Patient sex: M
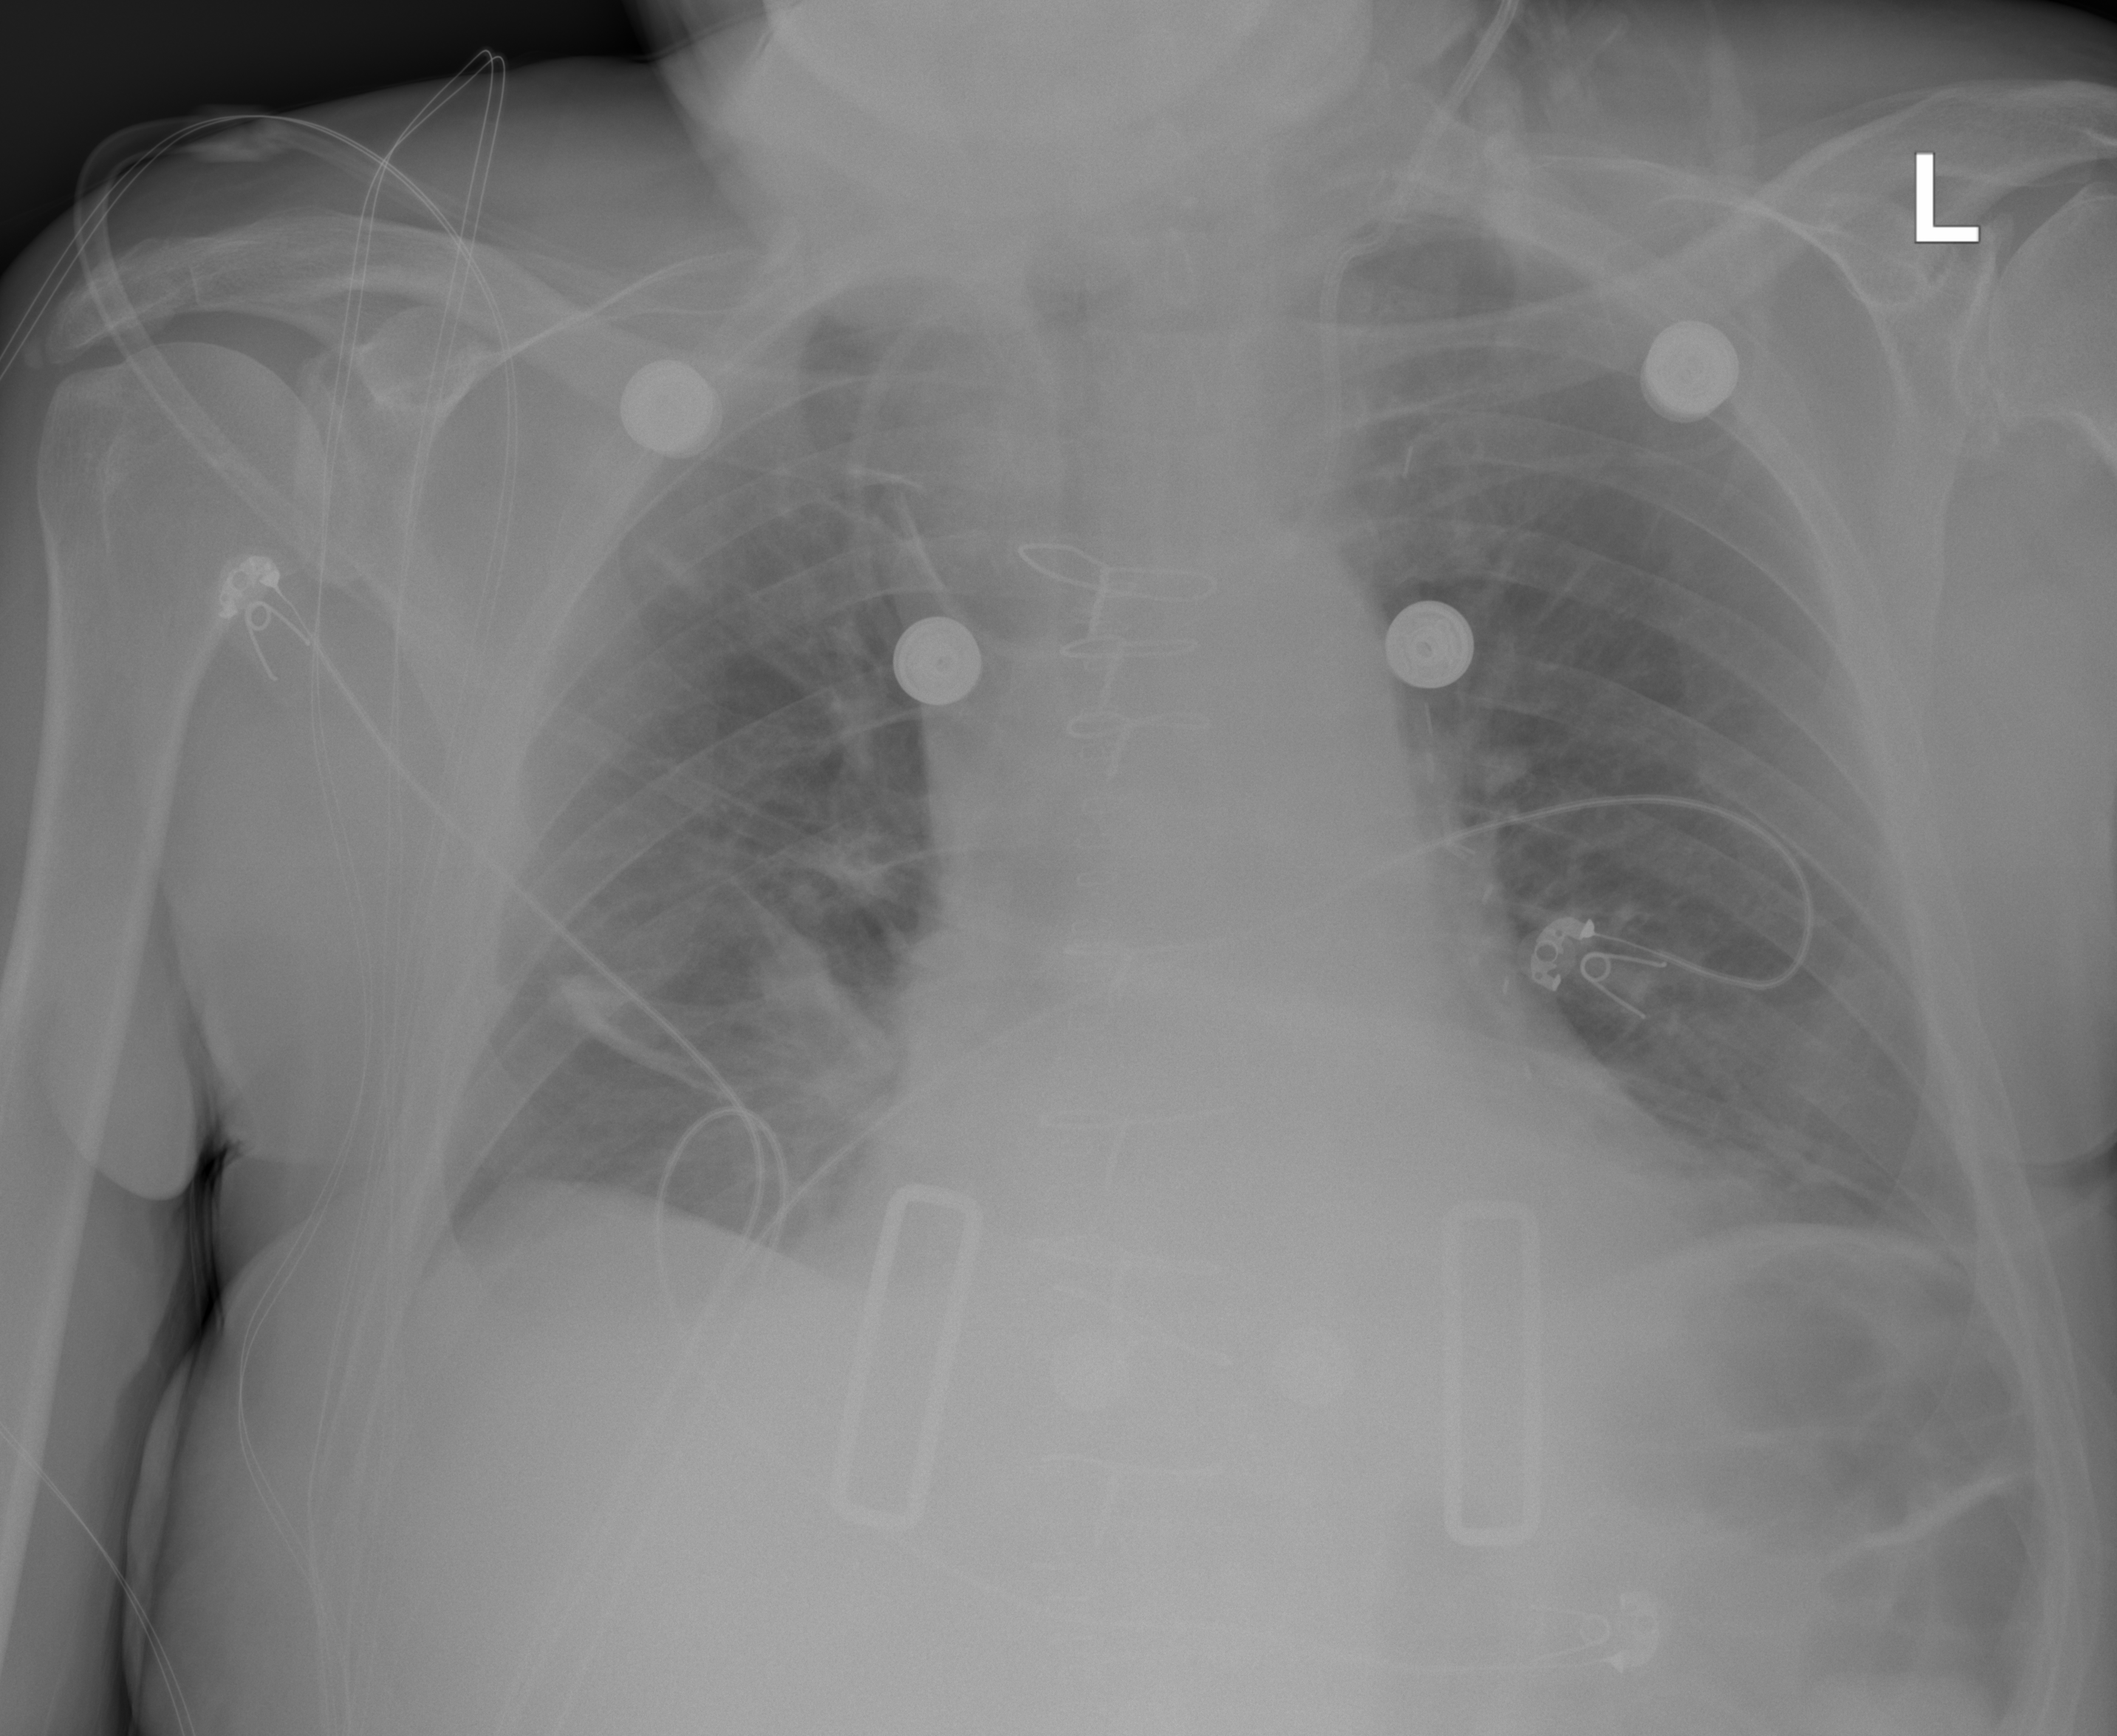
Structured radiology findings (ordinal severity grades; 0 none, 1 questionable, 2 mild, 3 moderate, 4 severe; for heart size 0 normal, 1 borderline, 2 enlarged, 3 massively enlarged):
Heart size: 2
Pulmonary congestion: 0
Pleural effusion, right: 0
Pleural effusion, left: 2
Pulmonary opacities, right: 0
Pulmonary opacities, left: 0
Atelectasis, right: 2
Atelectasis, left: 2